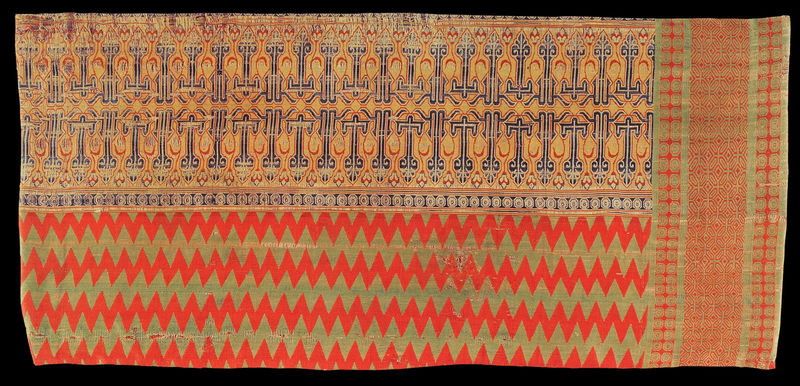
Titel: Kissen von Leonor de Castilla (Eleonora von Kastilien), Königin von Aragón
Institution: Burgos, Kloster Santa Maria la Real de Huelgas
Schlagwörter: blau, blätter, gelb, grün, braun, bunt, orange, zeichen, rot, tuch, muster, ornament, teppich, gewand, gold, stoff, stoffe, decke, dekoration, bordüre, wandteppich, detail, dekor, ornamente, foto, gang, kreuz, orient, orientalisch, text, geometrisch, zacken, zickzack, golden, textil, fotographie, abfolge, wandbehang, gewebt, kelim, persien, mäander, weberei, gezackt, zackig, geknüpft, afghanistan, webstoff, textilie, rest, stoffrest, webe, #blau, fetzerl